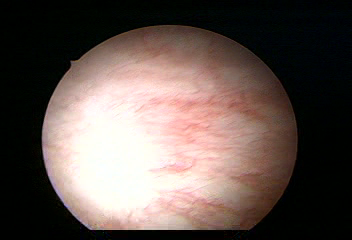
Modality: WLC
Class: Normal mucosa
Bladder cancer association: No